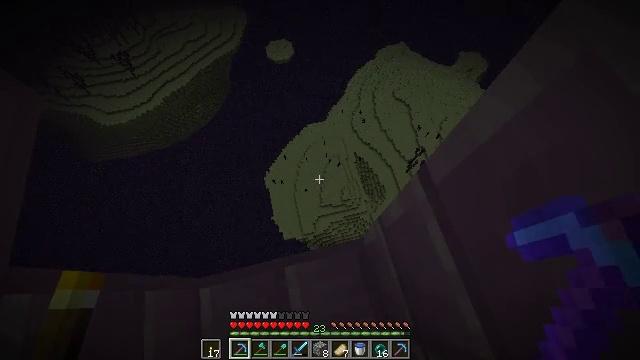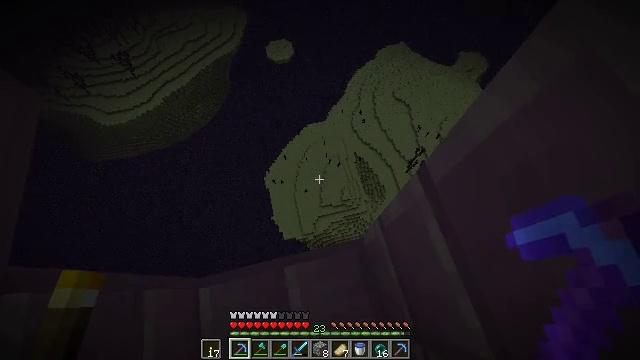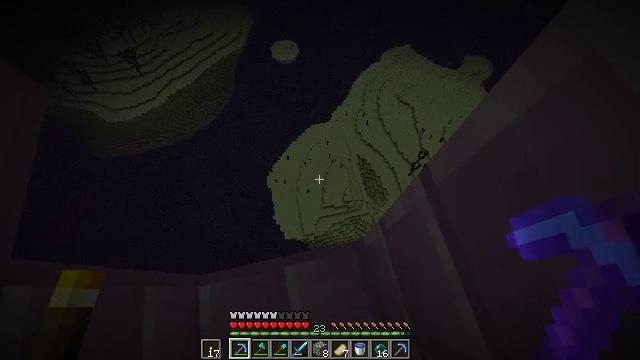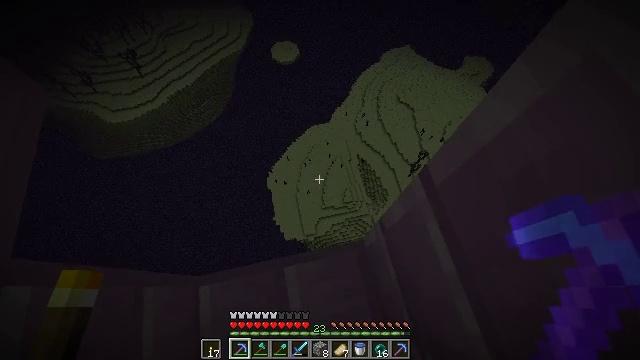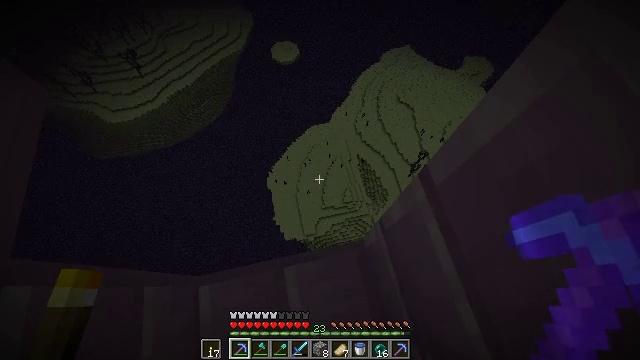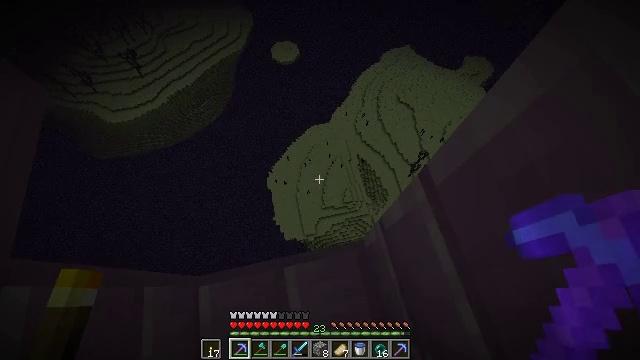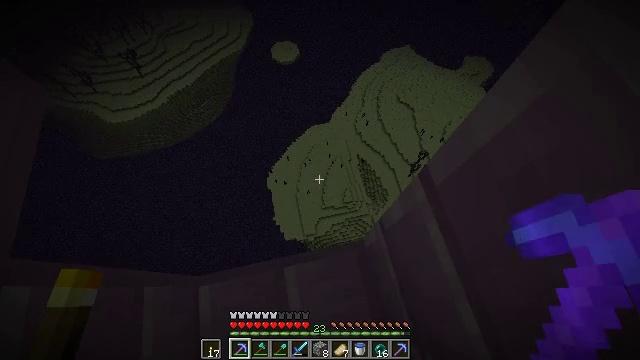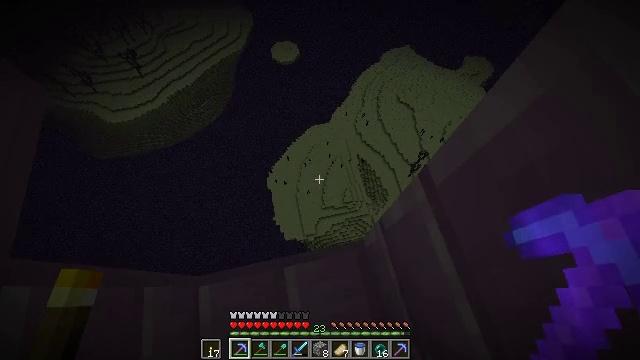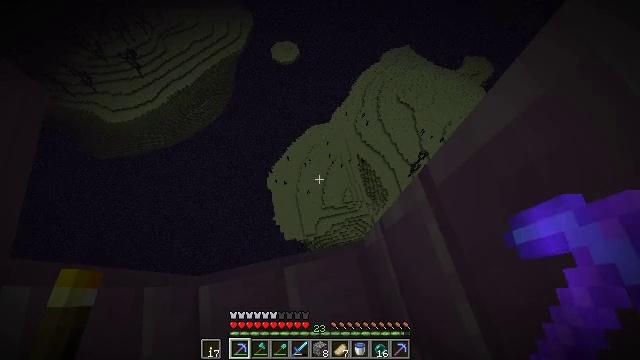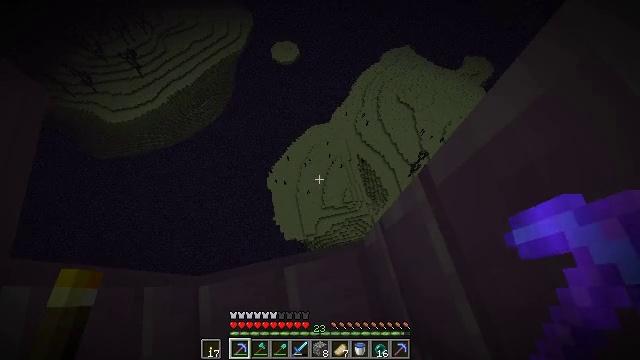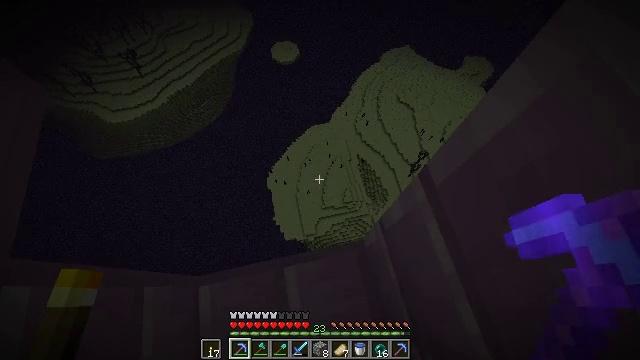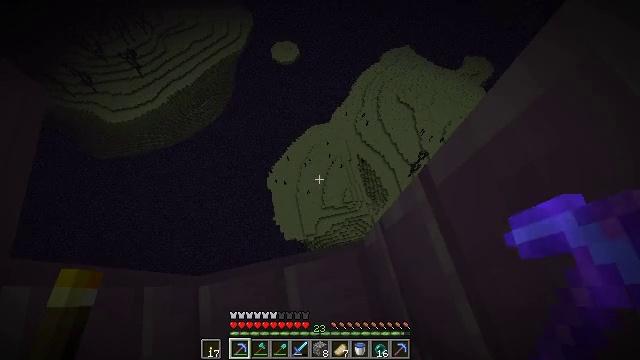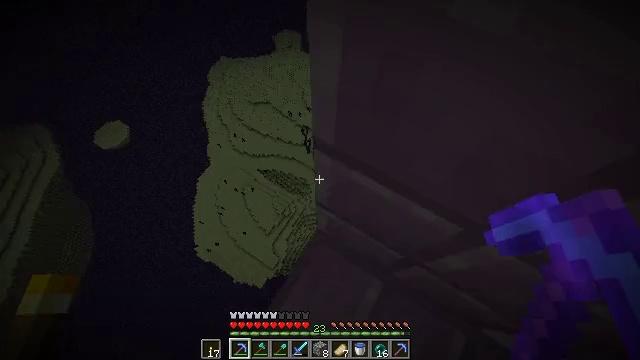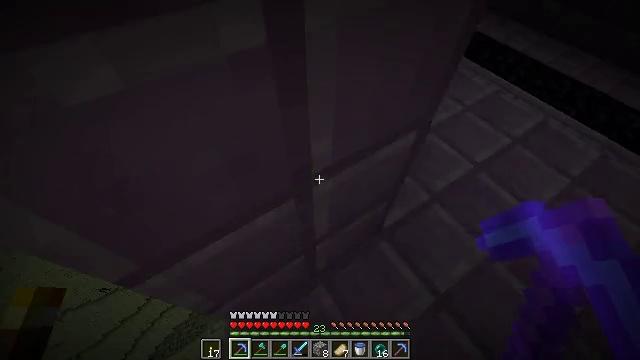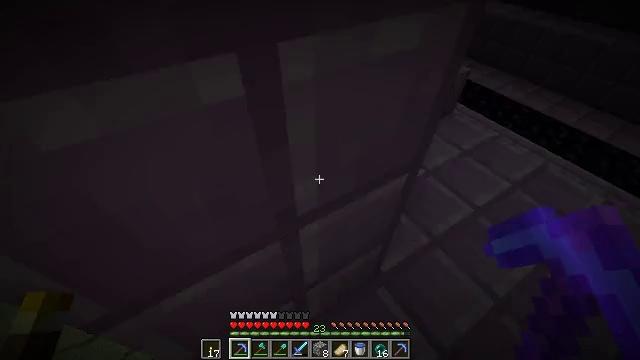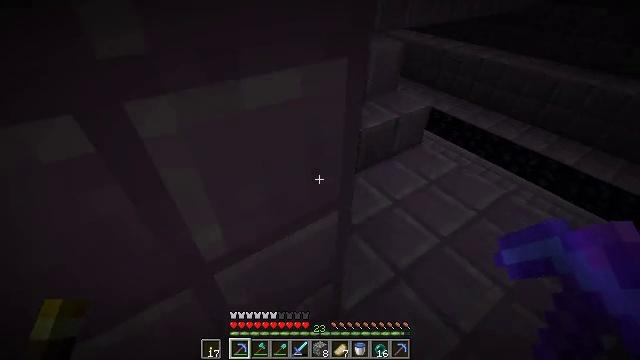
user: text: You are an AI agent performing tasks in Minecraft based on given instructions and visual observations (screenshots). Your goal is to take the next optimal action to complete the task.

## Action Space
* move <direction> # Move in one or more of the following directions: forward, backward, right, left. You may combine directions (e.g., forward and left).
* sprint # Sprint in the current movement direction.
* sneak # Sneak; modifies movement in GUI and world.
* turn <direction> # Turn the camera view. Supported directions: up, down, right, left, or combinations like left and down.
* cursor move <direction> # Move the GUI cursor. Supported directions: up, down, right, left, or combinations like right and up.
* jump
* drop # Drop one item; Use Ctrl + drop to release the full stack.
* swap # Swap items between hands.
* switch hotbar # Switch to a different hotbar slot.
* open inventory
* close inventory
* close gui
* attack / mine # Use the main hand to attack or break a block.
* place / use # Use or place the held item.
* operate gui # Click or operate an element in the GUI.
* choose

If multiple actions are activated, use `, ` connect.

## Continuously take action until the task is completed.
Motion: motion action
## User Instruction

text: Mine purpur pillar blocks.
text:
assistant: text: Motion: no_op
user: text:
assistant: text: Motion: turn left
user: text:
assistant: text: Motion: no_op
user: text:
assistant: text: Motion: no_op
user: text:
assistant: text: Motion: no_op
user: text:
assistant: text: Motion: no_op
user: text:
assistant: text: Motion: no_op
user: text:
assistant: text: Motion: no_op
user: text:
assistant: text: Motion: no_op
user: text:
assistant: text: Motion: no_op
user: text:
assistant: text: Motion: no_op
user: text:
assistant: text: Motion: turn right and up
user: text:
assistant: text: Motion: move right, turn right and up
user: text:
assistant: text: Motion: move right, turn left and up
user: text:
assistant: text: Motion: move right, turn right and up
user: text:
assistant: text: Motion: move forward and move right, turn up
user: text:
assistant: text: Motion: move forward and move right, turn left and up
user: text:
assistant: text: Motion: move forward and move right, turn left and up
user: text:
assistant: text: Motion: move forward and move right, sprint, turn left and up
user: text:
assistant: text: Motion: move forward, sprint, turn left and up
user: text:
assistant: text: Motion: move forward, sprint, turn left
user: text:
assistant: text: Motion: move forward, sprint
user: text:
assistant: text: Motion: move forward, sprint
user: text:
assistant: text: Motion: move forward, sprint
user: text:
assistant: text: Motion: move forward, sprint
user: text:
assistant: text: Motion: move forward, sprint
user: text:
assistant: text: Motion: move forward, sprint
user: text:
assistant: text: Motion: move forward, sprint, turn right and up
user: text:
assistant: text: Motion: turn right and up
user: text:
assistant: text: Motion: no_op